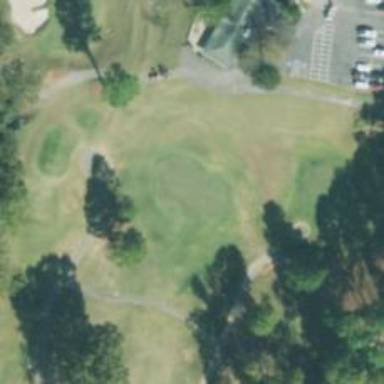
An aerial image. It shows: View of golf hole.